三年级 · 算术
华华家的书房要铺地砖, 有两种地砖。用第一种地砖铺正好需要 60 块, 如果改用第二种地砖铺这个书房, 需要多少块?

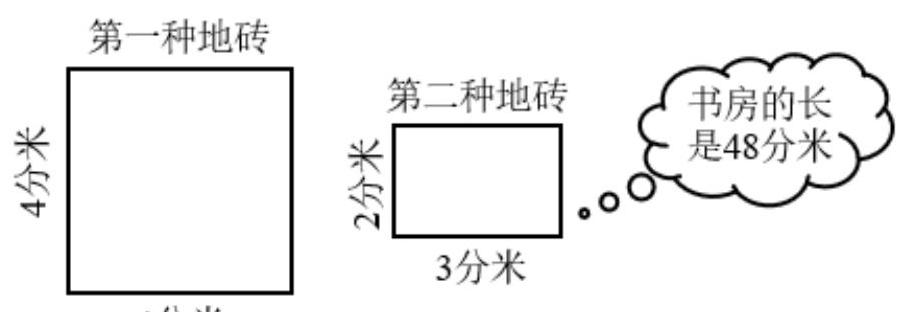
答案: 解160 块

【分析】长方形面积 $=$ 长 $\times$ 宽 $;$ 正方形面积 $=$ 边长 $\times$ 边长。

依据正方形和长方形的面积公式分别求出第一种地砖和第二种地砖的面积，用第一种地砖的面积乘 60 求出书房地面的面积, 再用书房地面面积除以第二种地砖的面积, 求出需要第二种地砖的块数,即可求解。

【详解】 $(4 \times 4 \times 60) \div(3 \times 2)$

$=(16 \times 60) \div 6$

$=960 \div 6$

$=160$ (块)

答: 需要 160 块。
【点睛】熟悉长方形、正方形的面积公式是解答此题的关键。